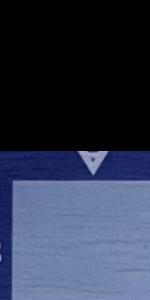
Label: Empty